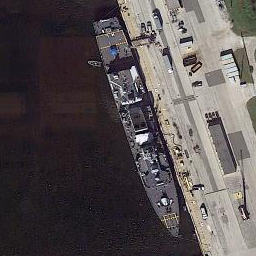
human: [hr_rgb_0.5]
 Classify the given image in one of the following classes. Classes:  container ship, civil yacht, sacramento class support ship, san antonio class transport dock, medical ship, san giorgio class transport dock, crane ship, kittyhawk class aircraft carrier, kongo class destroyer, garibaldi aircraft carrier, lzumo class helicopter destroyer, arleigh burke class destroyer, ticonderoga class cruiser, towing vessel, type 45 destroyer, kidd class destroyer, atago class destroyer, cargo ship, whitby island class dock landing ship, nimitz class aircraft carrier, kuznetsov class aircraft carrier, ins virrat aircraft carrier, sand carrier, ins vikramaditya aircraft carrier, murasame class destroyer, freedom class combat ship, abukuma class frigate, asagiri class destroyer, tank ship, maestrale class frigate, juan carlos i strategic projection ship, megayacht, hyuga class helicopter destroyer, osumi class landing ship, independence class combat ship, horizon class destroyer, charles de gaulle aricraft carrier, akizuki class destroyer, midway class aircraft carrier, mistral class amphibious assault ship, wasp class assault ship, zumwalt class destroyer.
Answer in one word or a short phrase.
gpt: Arleigh Burke class destroyer